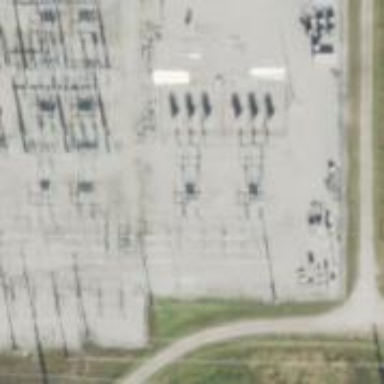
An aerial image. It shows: Switch used for power control.